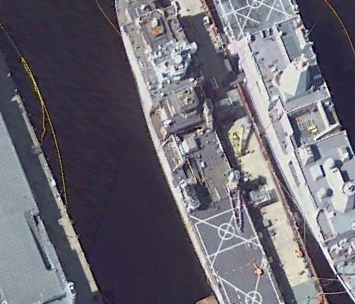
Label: combat